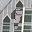
Label: 9